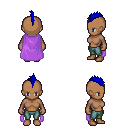
a pixel art fantasy rpg character, female body template, human, dark skin, lavender cape, teal pants, blue mohawk hairstyle, four views (front, back, left, right), 2x2 character sprite sheet, small pixel art, hard edges, no anti-aliasing